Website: crate-barrel
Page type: customer-info-address
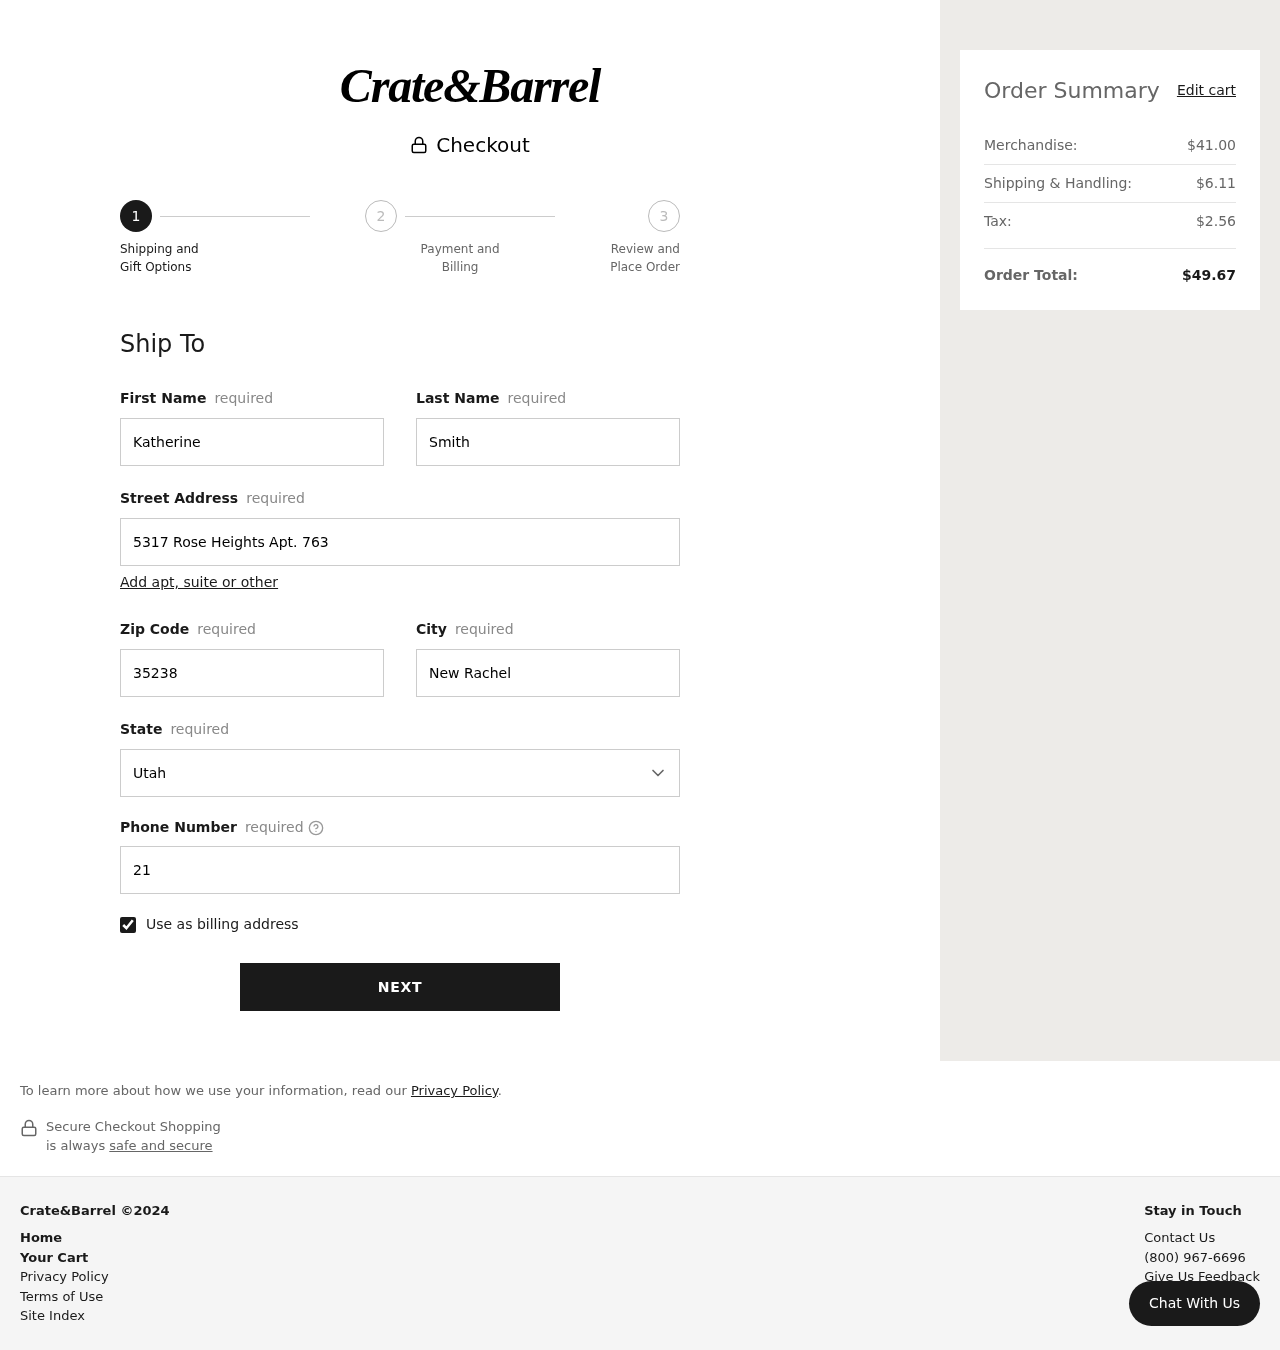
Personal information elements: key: PII_CITY
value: New Rachel
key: PII_FIRSTNAME
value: Katherine
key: PII_LASTNAME
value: Smith
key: PII_PHONE
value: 2166758257
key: PII_POSTCODE
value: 35238
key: PII_STATE
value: Utah
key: PII_STREET
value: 5317 Rose Heights Apt. 763
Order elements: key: ORDER_SUBTOTAL
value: $41.00
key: ORDER_SHIPPING_COST
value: $6.11
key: ORDER_TAX
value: $2.56
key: ORDER_TOTAL
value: $49.67